Question:
When i create a new folder in Solution Explorer the font is little bit different from the default one like the image above. I am also using ReSharper.
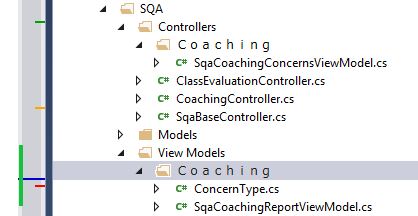
Answer: Looks like "SBC case" or "DBC case". Maybe your input method has some problem. Try "Ctrl+Space" or "Ctrl + Shift".